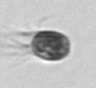
Label: Balanion